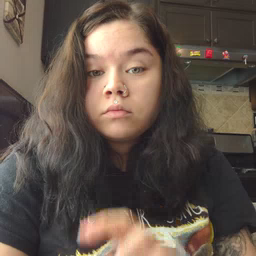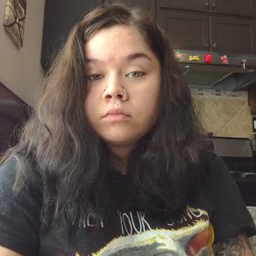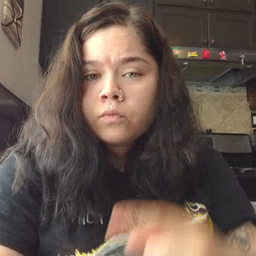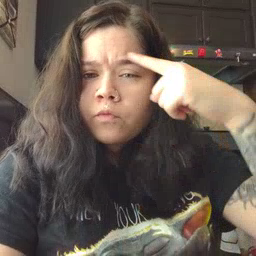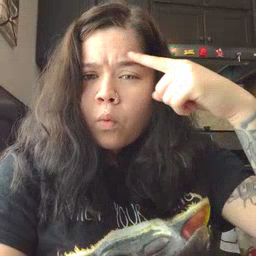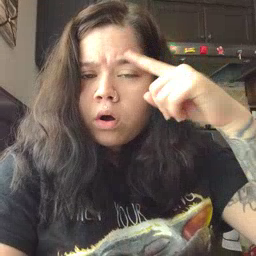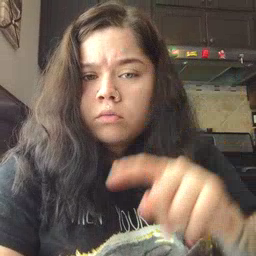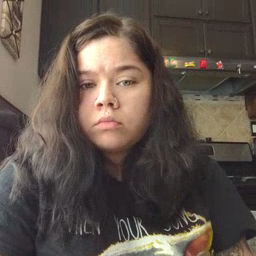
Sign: for